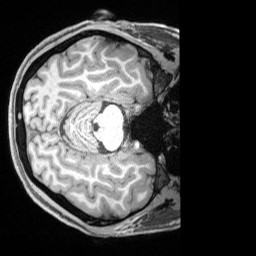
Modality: T1w
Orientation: axial
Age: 24
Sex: male
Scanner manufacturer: siemens
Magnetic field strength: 3 T
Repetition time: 2.17 s
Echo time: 0.00169 s